Brain MRI, t1w sequence, axial 2D slice.
Patient: age 46, sex F, weight 90 kg, height 1.9 m
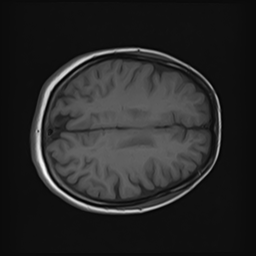